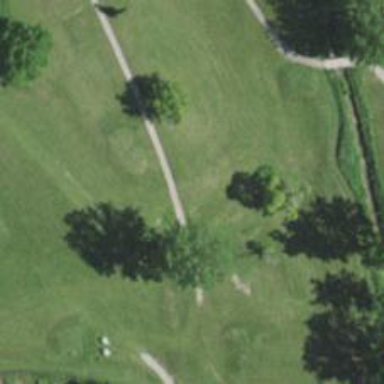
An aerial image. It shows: Path for both road and golf.